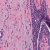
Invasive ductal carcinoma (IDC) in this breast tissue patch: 0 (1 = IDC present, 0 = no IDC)